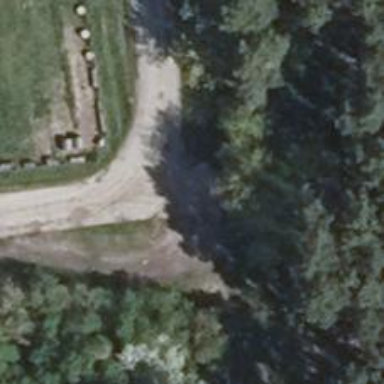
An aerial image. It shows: Sandy track road.